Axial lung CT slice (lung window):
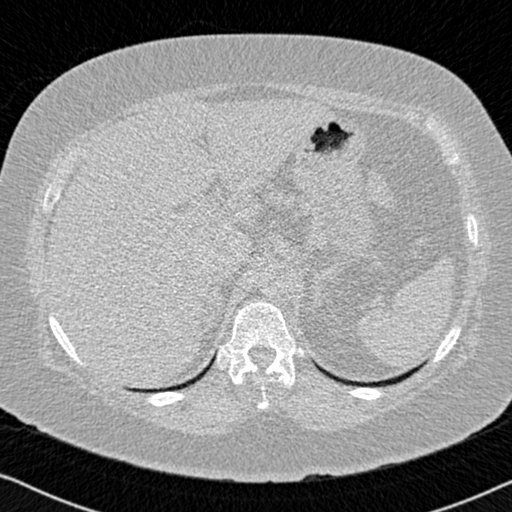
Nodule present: no